Interaction volume radius: 5 \u00c5
Interaction volume height: 10 \u00c5
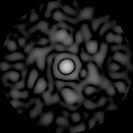
Disorder parameter: 0.8167